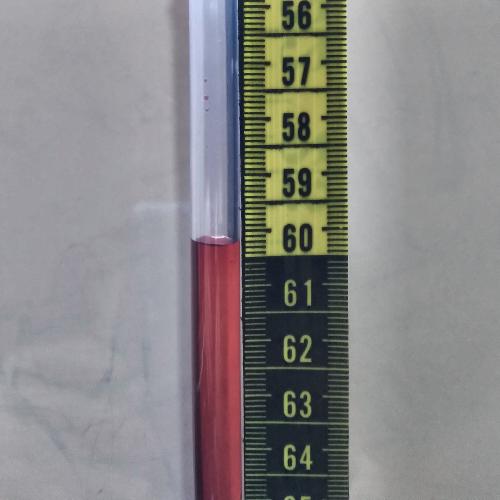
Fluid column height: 60.2 cm